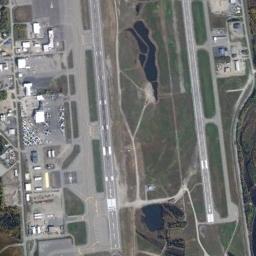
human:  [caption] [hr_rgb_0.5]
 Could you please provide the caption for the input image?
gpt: Several runways and buildings are scattered in the airport while every plane is on their own position .

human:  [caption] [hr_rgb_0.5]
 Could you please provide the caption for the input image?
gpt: An airport with some runways and buildings on the lawn and two lakes on the lawn .

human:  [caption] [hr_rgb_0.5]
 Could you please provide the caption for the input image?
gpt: The airport is surrounded by neat terraces .

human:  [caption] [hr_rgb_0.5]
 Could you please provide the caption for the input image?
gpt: An airport is in the middle of grass next to many buildings .

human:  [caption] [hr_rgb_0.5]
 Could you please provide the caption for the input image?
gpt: There are straight roads in the airport .